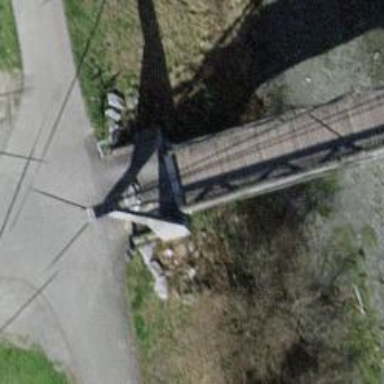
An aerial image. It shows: Footway bridge.